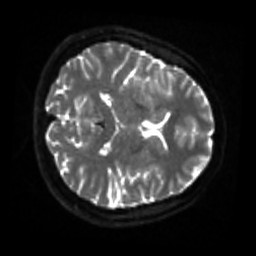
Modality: sbref
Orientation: axial
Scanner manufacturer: siemens
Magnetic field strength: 3 T
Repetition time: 4 s
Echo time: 0.0594 s